Question: What is the total pay shown?
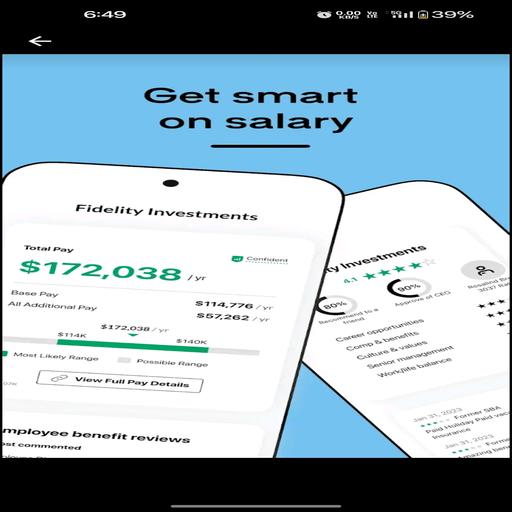
Answer: $172,038 / yr